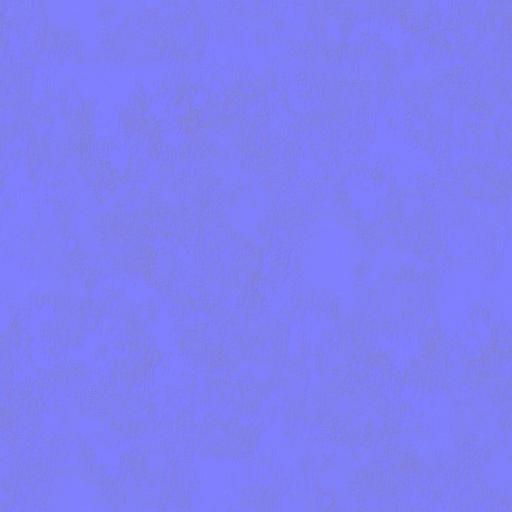
leaks metal old rust rusty spots steel